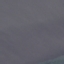
Land use / land cover: SeaLake